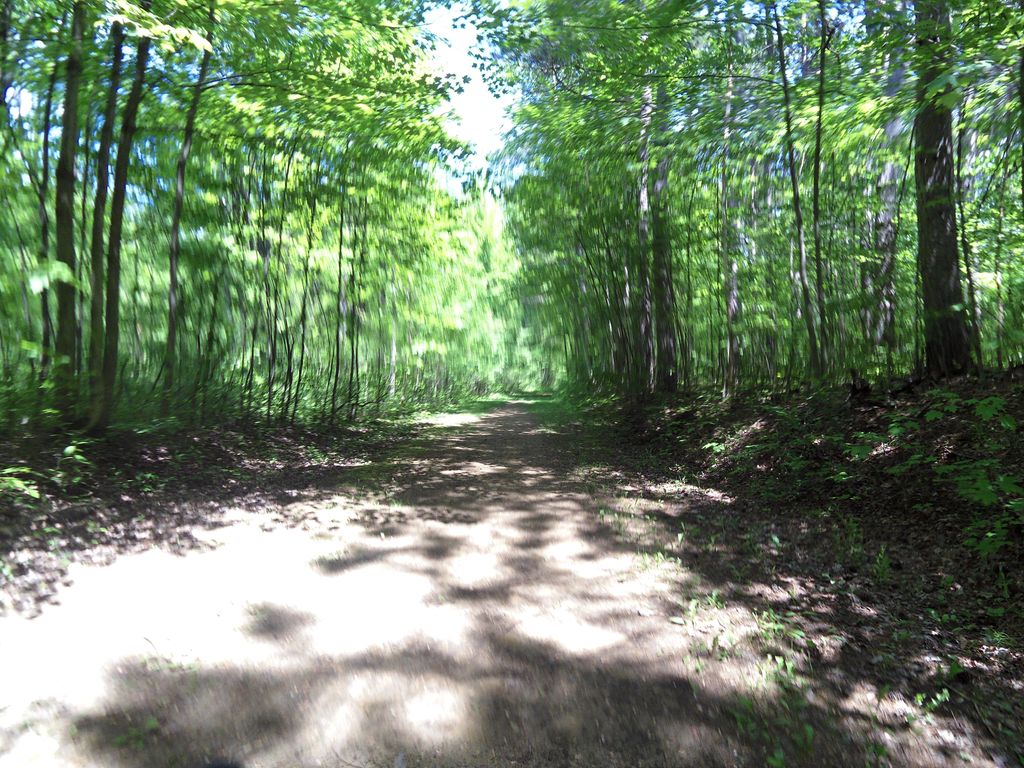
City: ottawa-gatineau